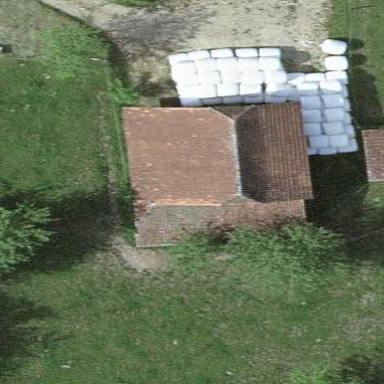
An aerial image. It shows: Rural barn.